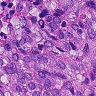
Metastatic tissue present: yes